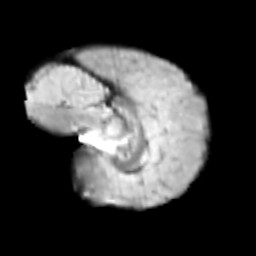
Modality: T2w
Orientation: sagittal
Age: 12
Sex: female
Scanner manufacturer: siemens
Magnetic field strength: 3 T
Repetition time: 3.8 s
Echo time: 0.07 s